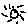
Label: sun